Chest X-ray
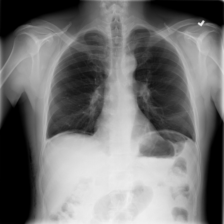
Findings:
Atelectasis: positive
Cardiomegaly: negative
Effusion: negative
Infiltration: negative
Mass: negative
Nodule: negative
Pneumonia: negative
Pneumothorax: negative
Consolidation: negative
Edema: negative
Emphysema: negative
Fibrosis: negative
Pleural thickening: negative
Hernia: negative